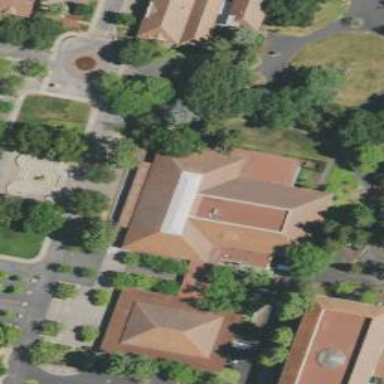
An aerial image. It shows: Building.